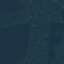
Land use / land cover: Forest